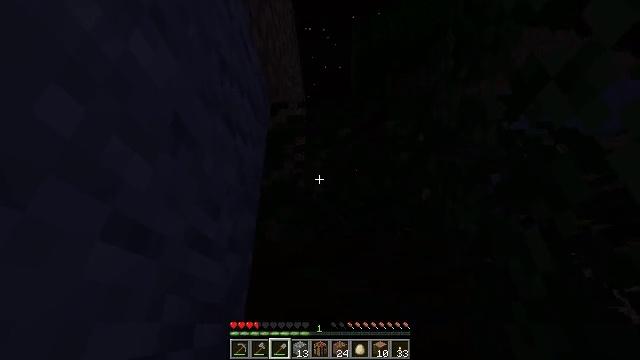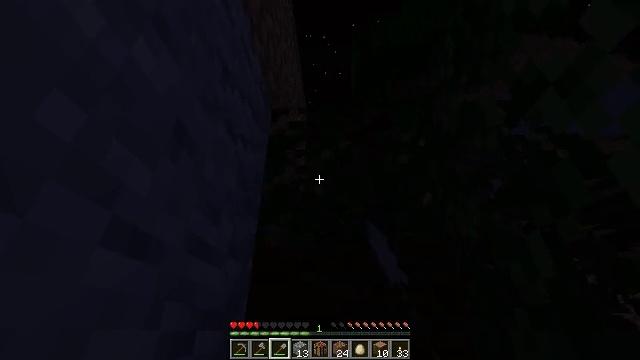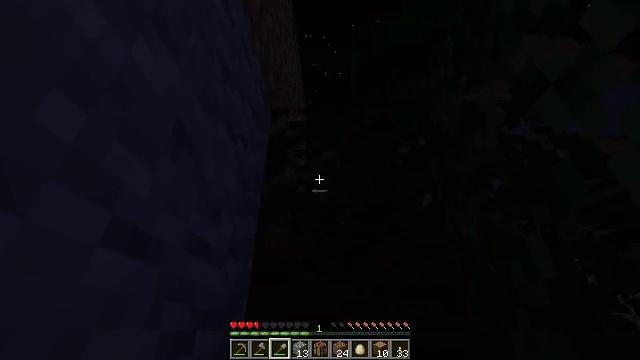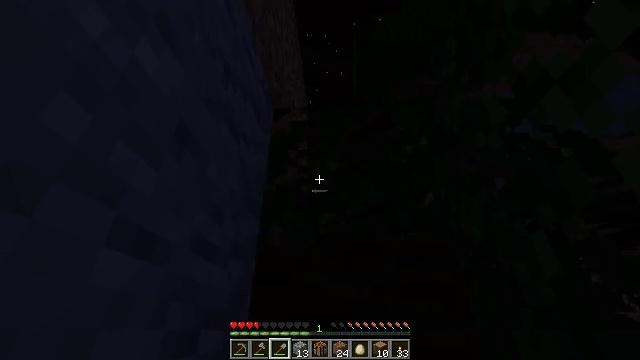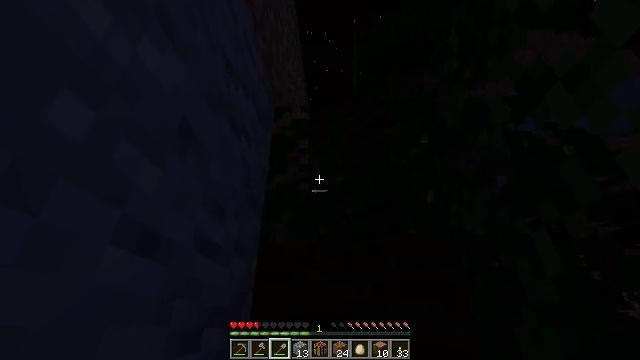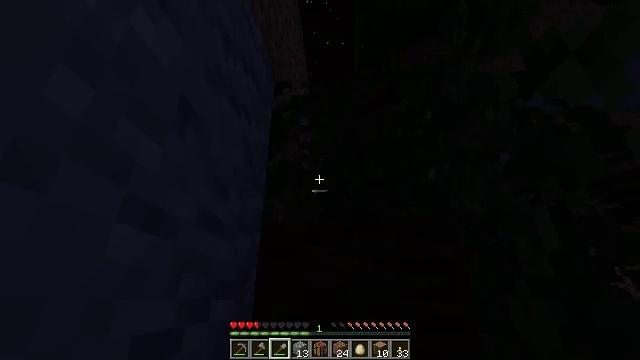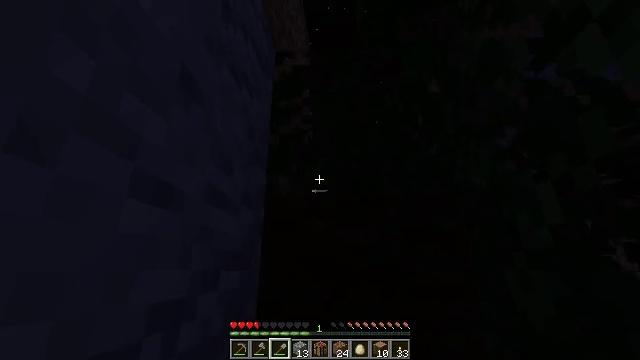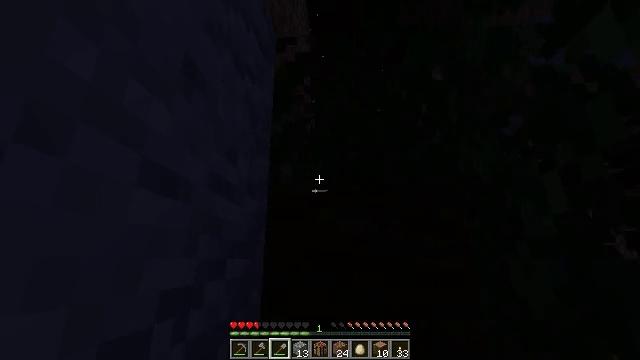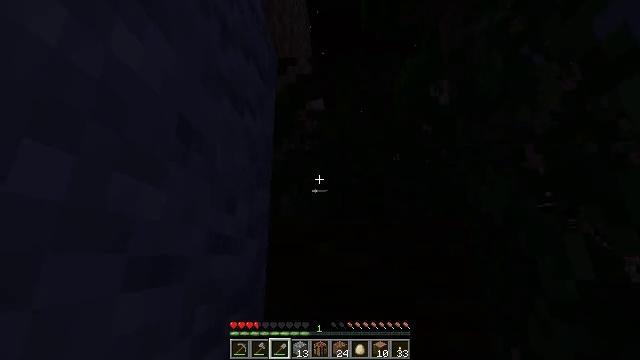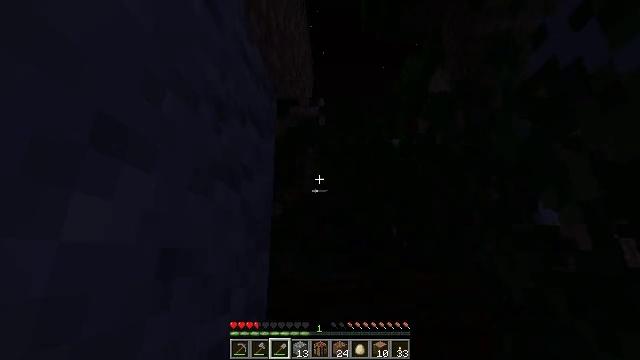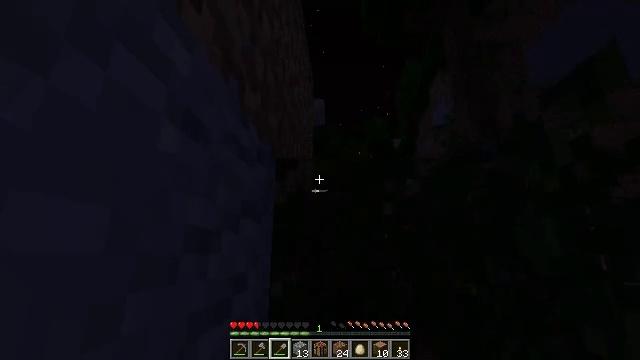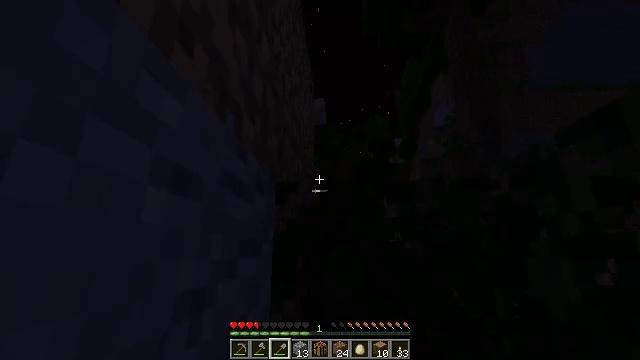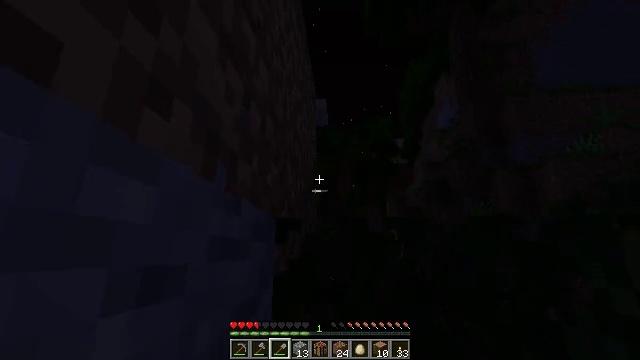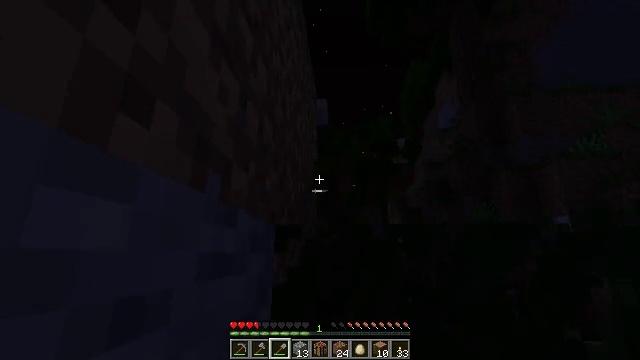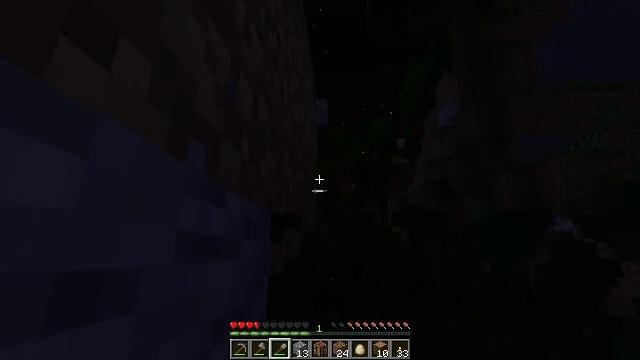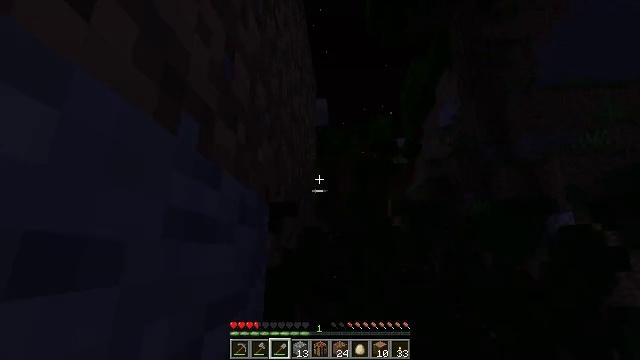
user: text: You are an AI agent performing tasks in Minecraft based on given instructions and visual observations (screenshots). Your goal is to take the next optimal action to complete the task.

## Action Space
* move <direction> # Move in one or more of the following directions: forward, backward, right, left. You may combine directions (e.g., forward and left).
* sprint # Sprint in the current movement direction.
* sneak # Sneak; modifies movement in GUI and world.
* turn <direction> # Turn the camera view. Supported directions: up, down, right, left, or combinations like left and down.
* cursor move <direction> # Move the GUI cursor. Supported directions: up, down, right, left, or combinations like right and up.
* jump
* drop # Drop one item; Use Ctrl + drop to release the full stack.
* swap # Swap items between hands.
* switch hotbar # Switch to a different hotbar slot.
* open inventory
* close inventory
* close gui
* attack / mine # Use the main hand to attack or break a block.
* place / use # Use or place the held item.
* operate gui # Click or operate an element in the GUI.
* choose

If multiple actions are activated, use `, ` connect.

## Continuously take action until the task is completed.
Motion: motion action
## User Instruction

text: Mine oak leaves.
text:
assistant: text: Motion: turn up, attack / mine
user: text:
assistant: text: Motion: no_op
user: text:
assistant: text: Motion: move forward
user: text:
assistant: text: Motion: move forward
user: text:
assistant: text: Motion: move forward, turn down
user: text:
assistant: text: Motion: move forward, turn down
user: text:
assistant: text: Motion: move forward, turn down
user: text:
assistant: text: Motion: move forward, jump
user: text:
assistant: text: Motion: move forward, jump
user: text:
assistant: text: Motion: move forward, jump
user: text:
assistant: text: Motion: move forward, jump
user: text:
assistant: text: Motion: move forward, jump
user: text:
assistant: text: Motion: move forward, jump
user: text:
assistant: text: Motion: move forward
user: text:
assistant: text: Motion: move forward
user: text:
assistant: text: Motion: move forward
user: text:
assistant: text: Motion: move forward
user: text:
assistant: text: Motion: move forward
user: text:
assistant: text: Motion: move forward
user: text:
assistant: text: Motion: move forward
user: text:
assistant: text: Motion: move forward, jump
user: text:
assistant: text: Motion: move forward, jump
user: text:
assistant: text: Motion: move forward, turn up, jump
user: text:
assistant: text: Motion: move forward, turn up, jump
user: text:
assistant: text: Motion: move forward, jump
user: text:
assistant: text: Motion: no_op
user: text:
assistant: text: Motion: no_op
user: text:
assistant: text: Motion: turn down
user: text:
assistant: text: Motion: turn down
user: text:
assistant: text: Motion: turn down